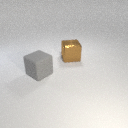
large brown metal cube behind large gray rubber cube